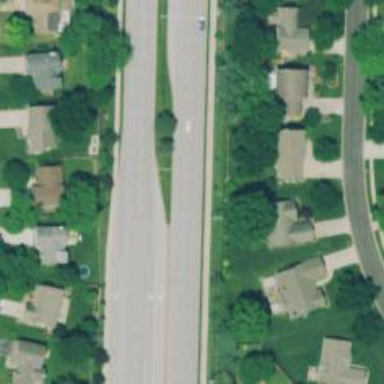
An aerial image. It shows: Dash road marking.